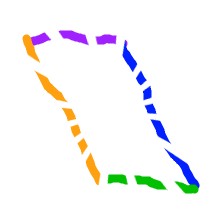
Shape: parallelogram